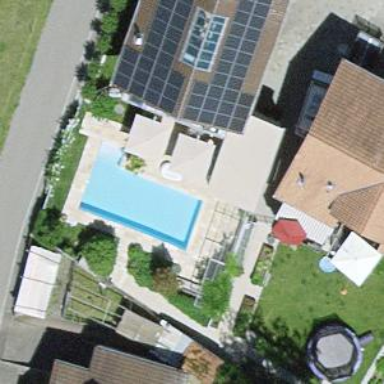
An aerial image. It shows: Outdoor swimming pool in leisure land.